Question: I'm using android 2.3.3. I set up a layout like,
'''
<?xml version="1.0" encoding="utf-8"?>
<LinearLayout xmlns:android="http://schemas.android.com/apk/res/android"
android:orientation="vertical" android:layout_width="fill_parent"
android:layout_height="fill_parent">
<ListView android:id="@+id/mainList" android:layout_width="match_parent"
android:layout_height="match_parent" />
</LinearLayout>
'''
And I'm manipulating it with
'''
package org.dewsworld.ui;
import org.dewsworld.core.NBConfig;
import android.app.Activity;
import android.app.ListActivity;
import android.os.Bundle;
import android.view.View;
import android.view.View.OnClickListener;
import android.view.ViewGroup;
import android.widget.ArrayAdapter;
import android.widget.ListAdapter;
import android.widget.ListView;
public class NewsBotActivity extends ListActivity {
/** Called when the activity is first created. */
@Override
public void onCreate(Bundle savedInstanceState) {
super.onCreate(savedInstanceState);
setContentView(R.layout.main);
setListAdapter( new ArrayAdapter<String>(this,
android.R.layout.simple_list_item_1,
NBConfig.topics));
ListView listView = (ListView) findViewById(R.id.mainList) ;
listView.setOnItemClickListener( new OnItemClickListener() {
});
}
}
'''
Using eclise IDE, when I setthe OnItemClickListener it gives me the error
'''
The method setOnItemClickListener(AdapterView.OnItemClickListener) in the type AdapterView<ListAdapter> is not applicable for the arguments (new
OnItemClickListener(){})
'''
I can't fix this. [I've added an image with the error]
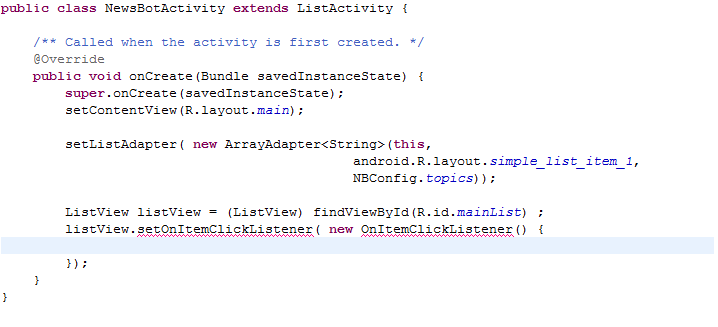
Answer: It seems you have imported the wrong OnItemClickListener, try this one instead, and remove import of android.view.View.OnClickListener
'''
import android.widget.AdapterView.OnItemClickListener;
'''